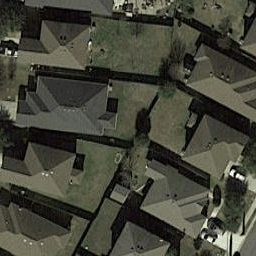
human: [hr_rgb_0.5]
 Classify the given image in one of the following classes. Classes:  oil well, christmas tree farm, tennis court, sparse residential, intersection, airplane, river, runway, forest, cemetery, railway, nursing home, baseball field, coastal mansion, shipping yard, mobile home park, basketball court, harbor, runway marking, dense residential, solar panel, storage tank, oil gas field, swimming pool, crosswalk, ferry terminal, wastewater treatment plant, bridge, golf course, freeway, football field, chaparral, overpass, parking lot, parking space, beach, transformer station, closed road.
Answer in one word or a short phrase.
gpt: dense residential